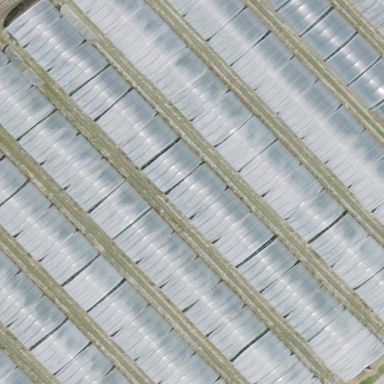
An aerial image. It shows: Greenhouse.